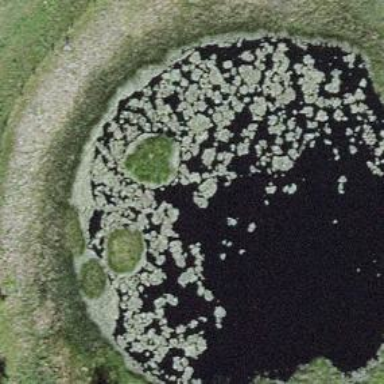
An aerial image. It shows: Sinkhole in the natural landscape.